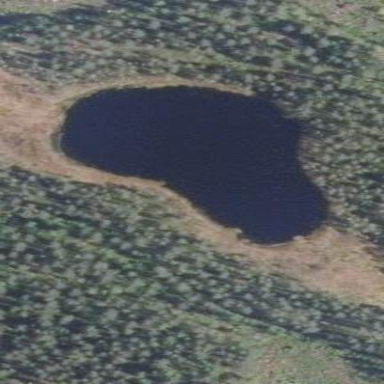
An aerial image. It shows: Beautiful lake surrounded by nature.